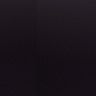
Metastatic tissue present: no